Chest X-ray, PA view. Patient: 44 years old, sex M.
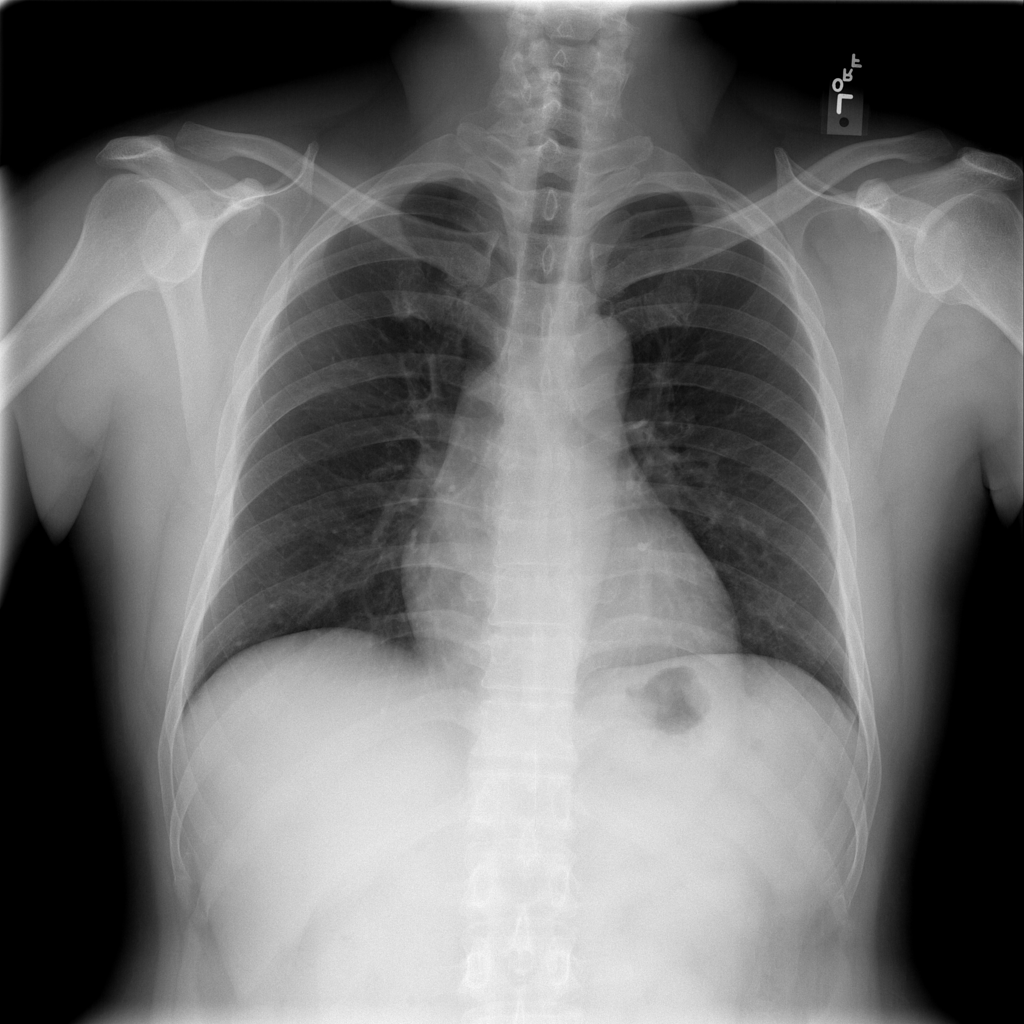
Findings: No Finding